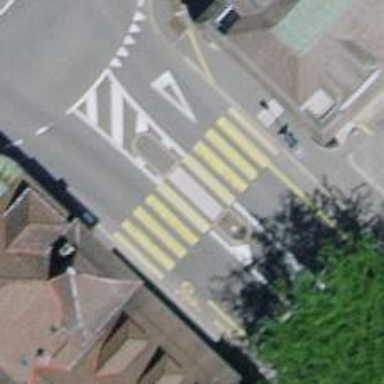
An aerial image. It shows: Uncontrolled zebra crossing with marked island on the road.